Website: ulta-beauty
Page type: billing-address
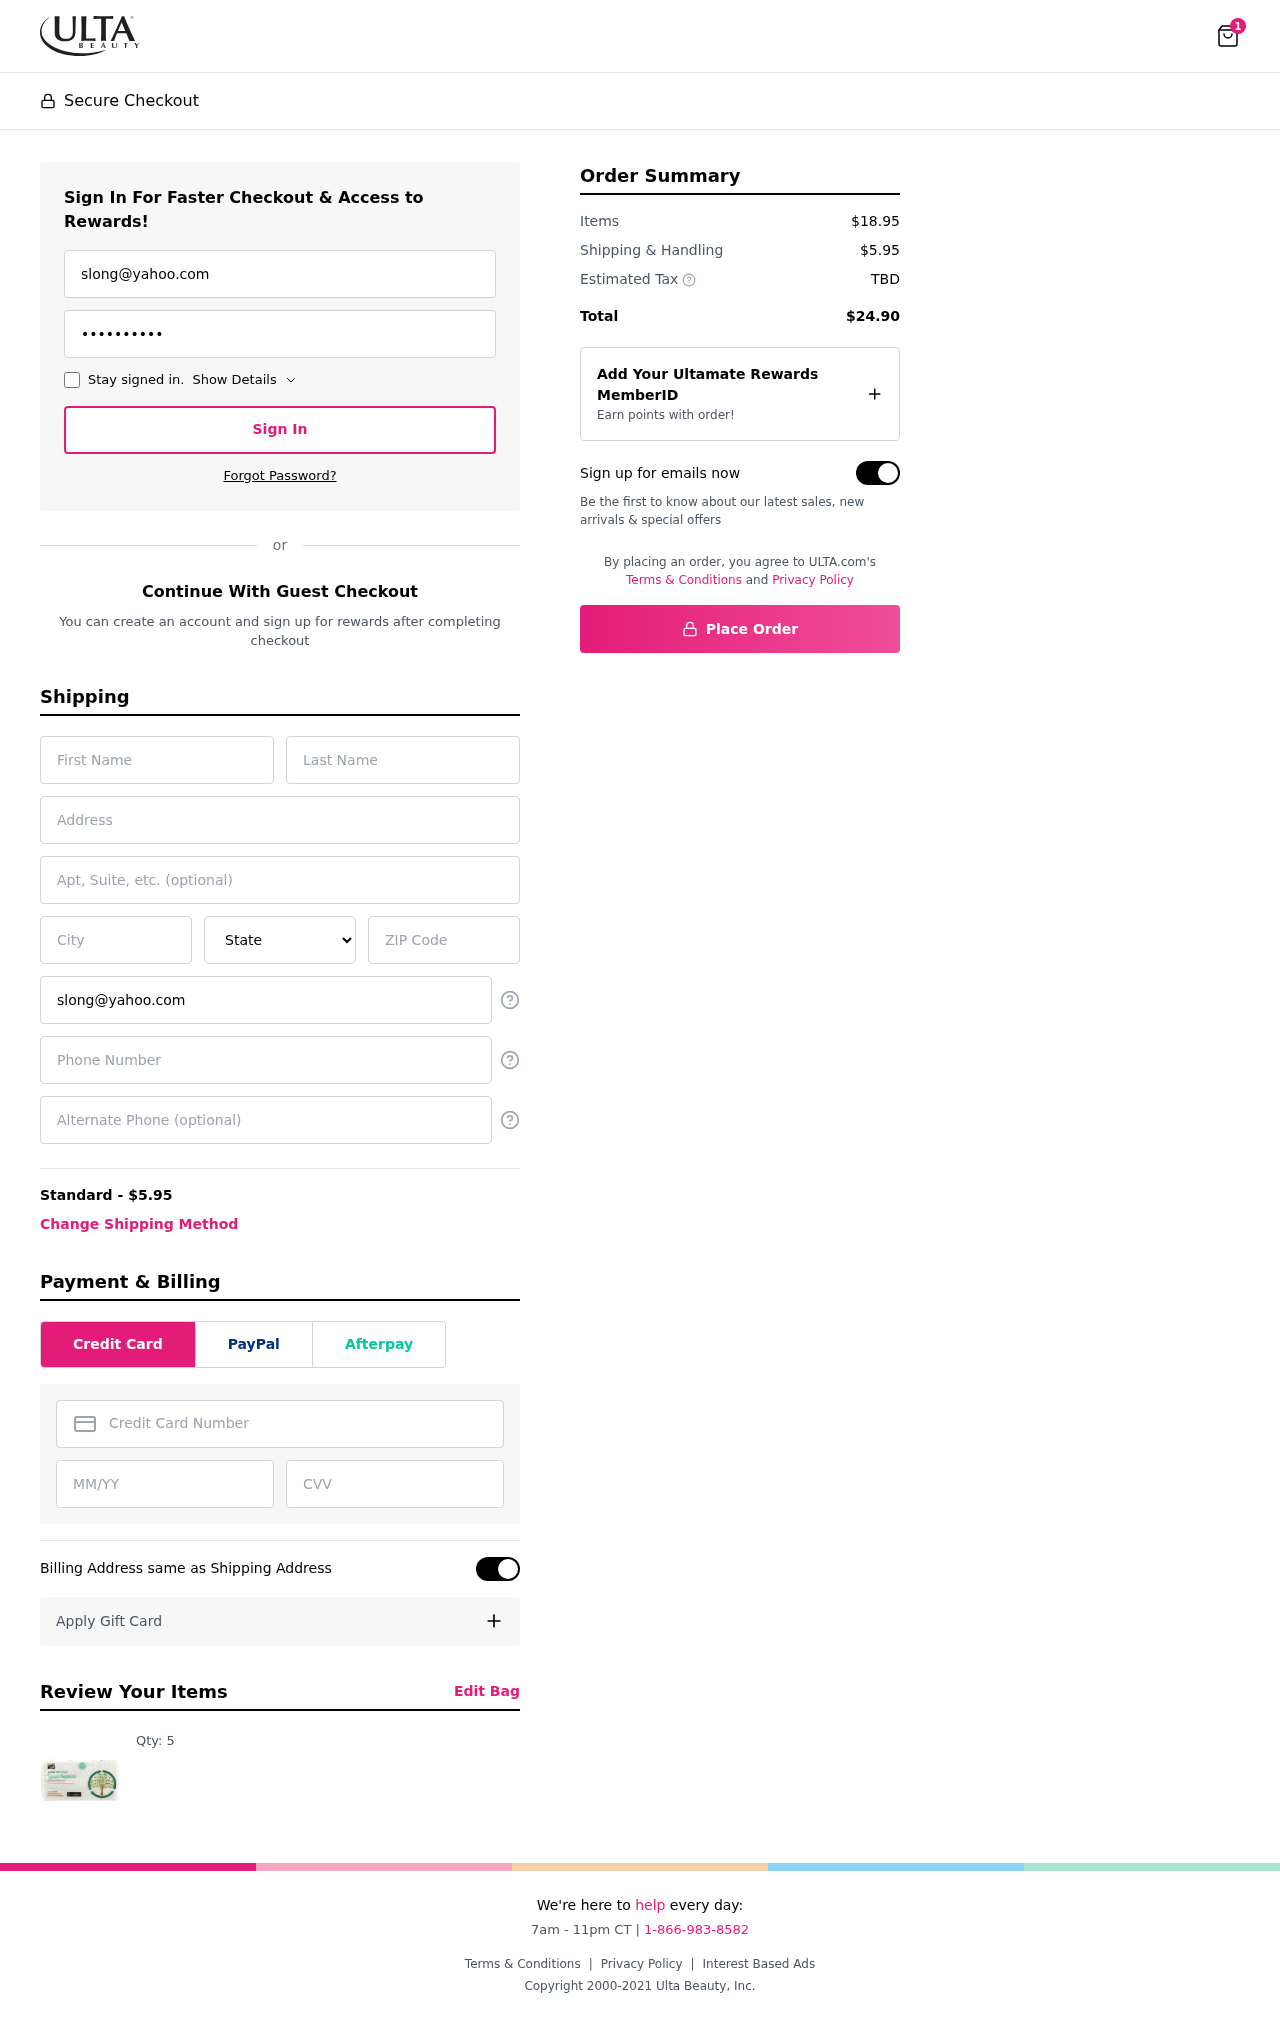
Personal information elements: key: PII_STATE
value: Florida
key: PII_EMAIL
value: slong@yahoo.com
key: PII_FIRSTNAME
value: Sean
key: PII_LASTNAME
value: Long
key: PII_STREET
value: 832 Stokes Locks Apt. 809
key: PII_CITY
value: Andrewchester
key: PII_POSTCODE
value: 06349
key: PII_PHONE
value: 4277833559
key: PII_CARD_NUMBER
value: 2718 5287 6331 2096
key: PII_CARD_EXPIRY
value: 07/27
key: PII_CARD_CVV
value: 999
Product elements: key: PRODUCT1_QUANTITY
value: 5
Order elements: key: ORDER_NUM_ITEMS
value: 1
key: ORDER_SHIPPING_COST
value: $5.95
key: ORDER_SUBTOTAL
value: $18.95
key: ORDER_TOTAL
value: $24.90